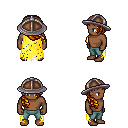
a pixel art fantasy rpg character, male body template, human, dark skin, yellow tattered cape, teal pants, dark blonde right-swept hairstyle, chain helm, four views (front, back, left, right), 2x2 character sprite sheet, small pixel art, hard edges, no anti-aliasing